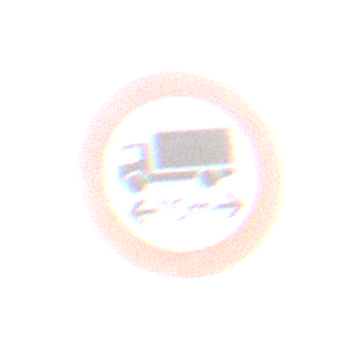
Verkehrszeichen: TatsaechlicheLaenge
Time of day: SunriseSunset
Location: Outdoor (Suburban)
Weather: Clear
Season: NotSpecified
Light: Natural